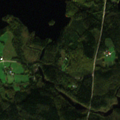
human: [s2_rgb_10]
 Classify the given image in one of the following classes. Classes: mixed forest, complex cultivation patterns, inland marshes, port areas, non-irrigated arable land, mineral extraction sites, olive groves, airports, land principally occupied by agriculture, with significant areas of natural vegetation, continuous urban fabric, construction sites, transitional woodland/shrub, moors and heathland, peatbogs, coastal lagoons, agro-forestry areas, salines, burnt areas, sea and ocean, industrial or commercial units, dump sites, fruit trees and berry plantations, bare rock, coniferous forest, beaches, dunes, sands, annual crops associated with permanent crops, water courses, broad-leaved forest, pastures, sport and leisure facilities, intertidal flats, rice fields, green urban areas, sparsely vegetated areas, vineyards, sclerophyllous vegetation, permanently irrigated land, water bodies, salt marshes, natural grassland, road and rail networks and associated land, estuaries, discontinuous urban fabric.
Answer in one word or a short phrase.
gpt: land principally occupied by agriculture, with significant areas of natural vegetation, coniferous forest, mixed forest, water bodies